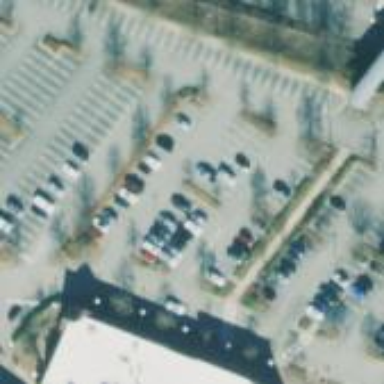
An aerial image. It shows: Parking area with asphalt surface.